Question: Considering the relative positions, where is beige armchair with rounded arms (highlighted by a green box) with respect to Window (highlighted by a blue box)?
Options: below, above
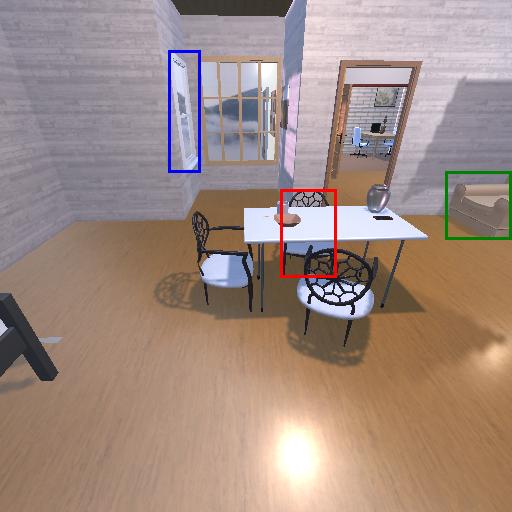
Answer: below